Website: macys
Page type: newsletter-management
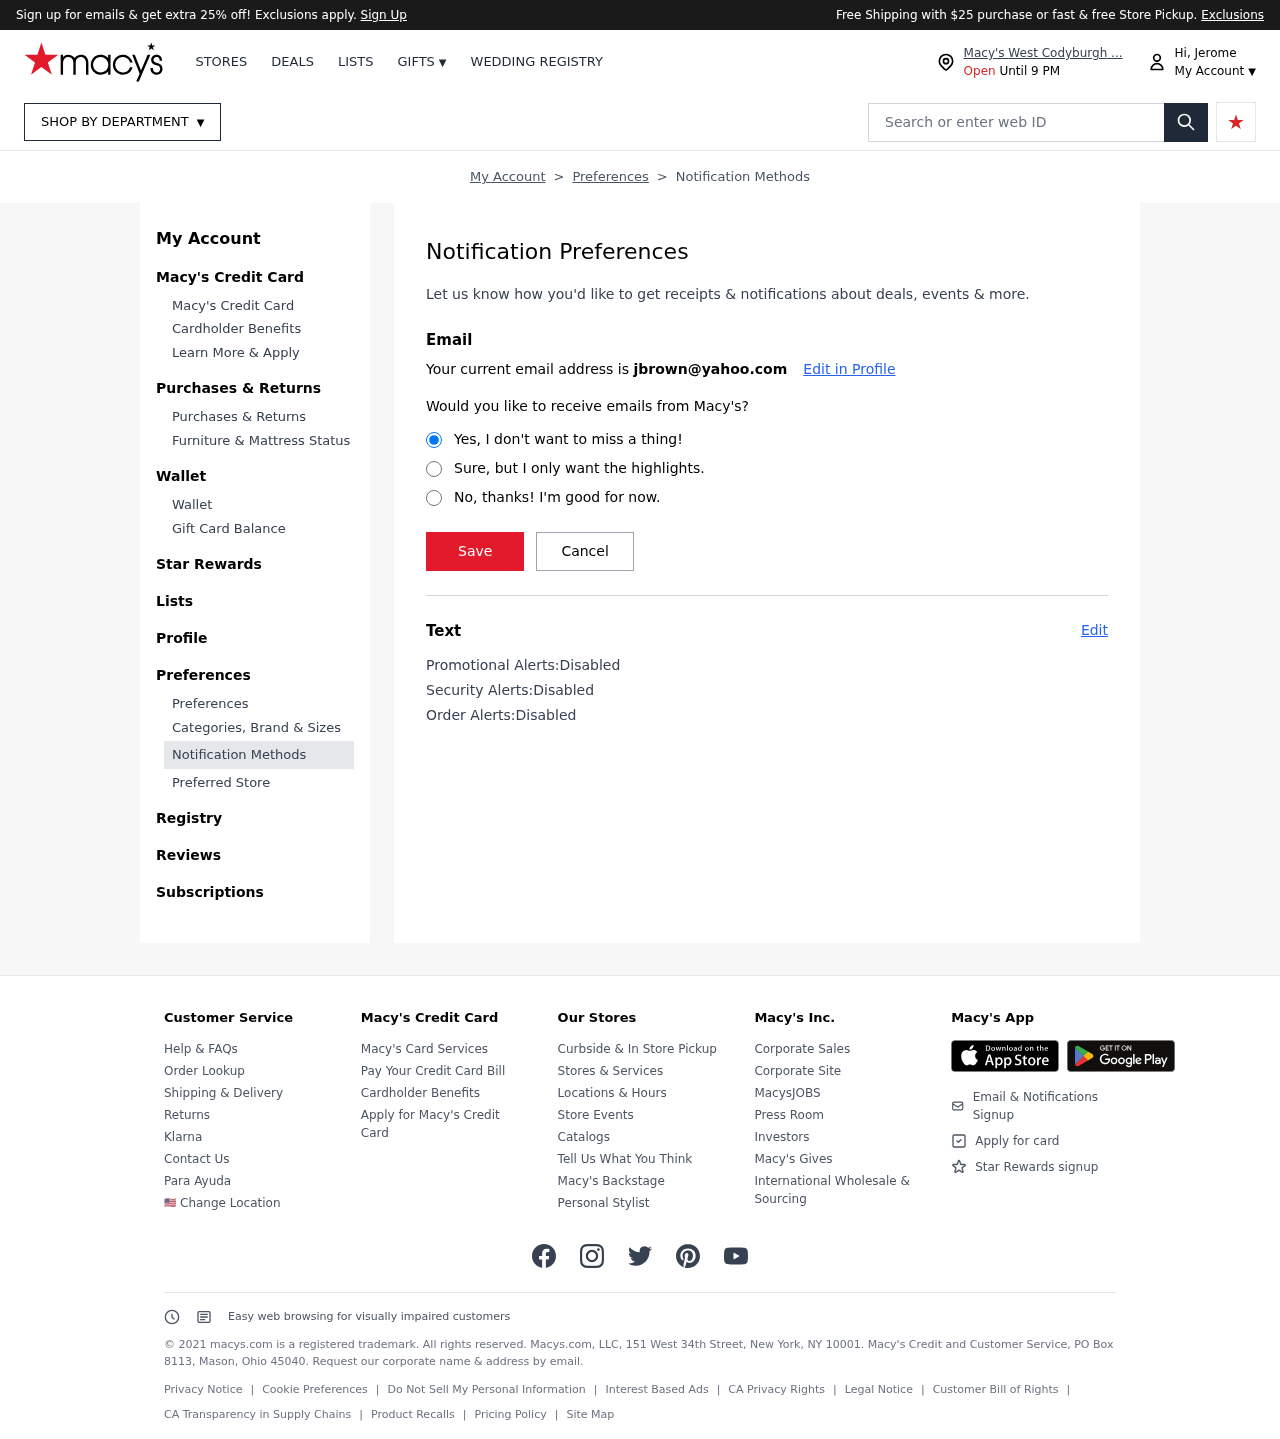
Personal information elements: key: PII_EMAIL
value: jbrown@yahoo.com
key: PII_FIRSTNAME
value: Hi, Jerome
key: PII_LOCATION1_CITY
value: Macy's West Codyburgh ...
Search elements: key: HEADER_SEARCH
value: Search or enter web ID